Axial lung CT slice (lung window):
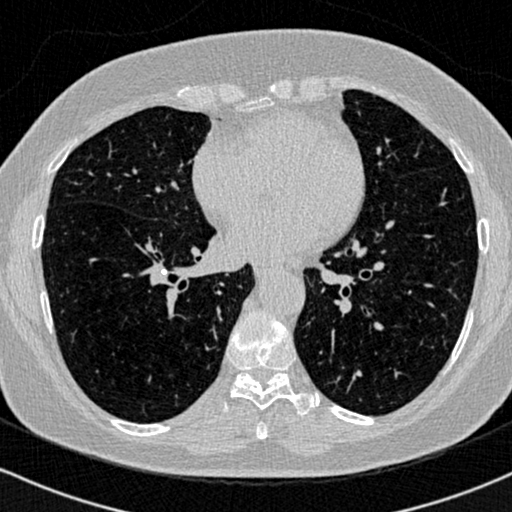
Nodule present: no